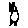
Label: cat